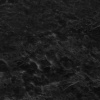
Atmospheric dust classification: not_dusty